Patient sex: F
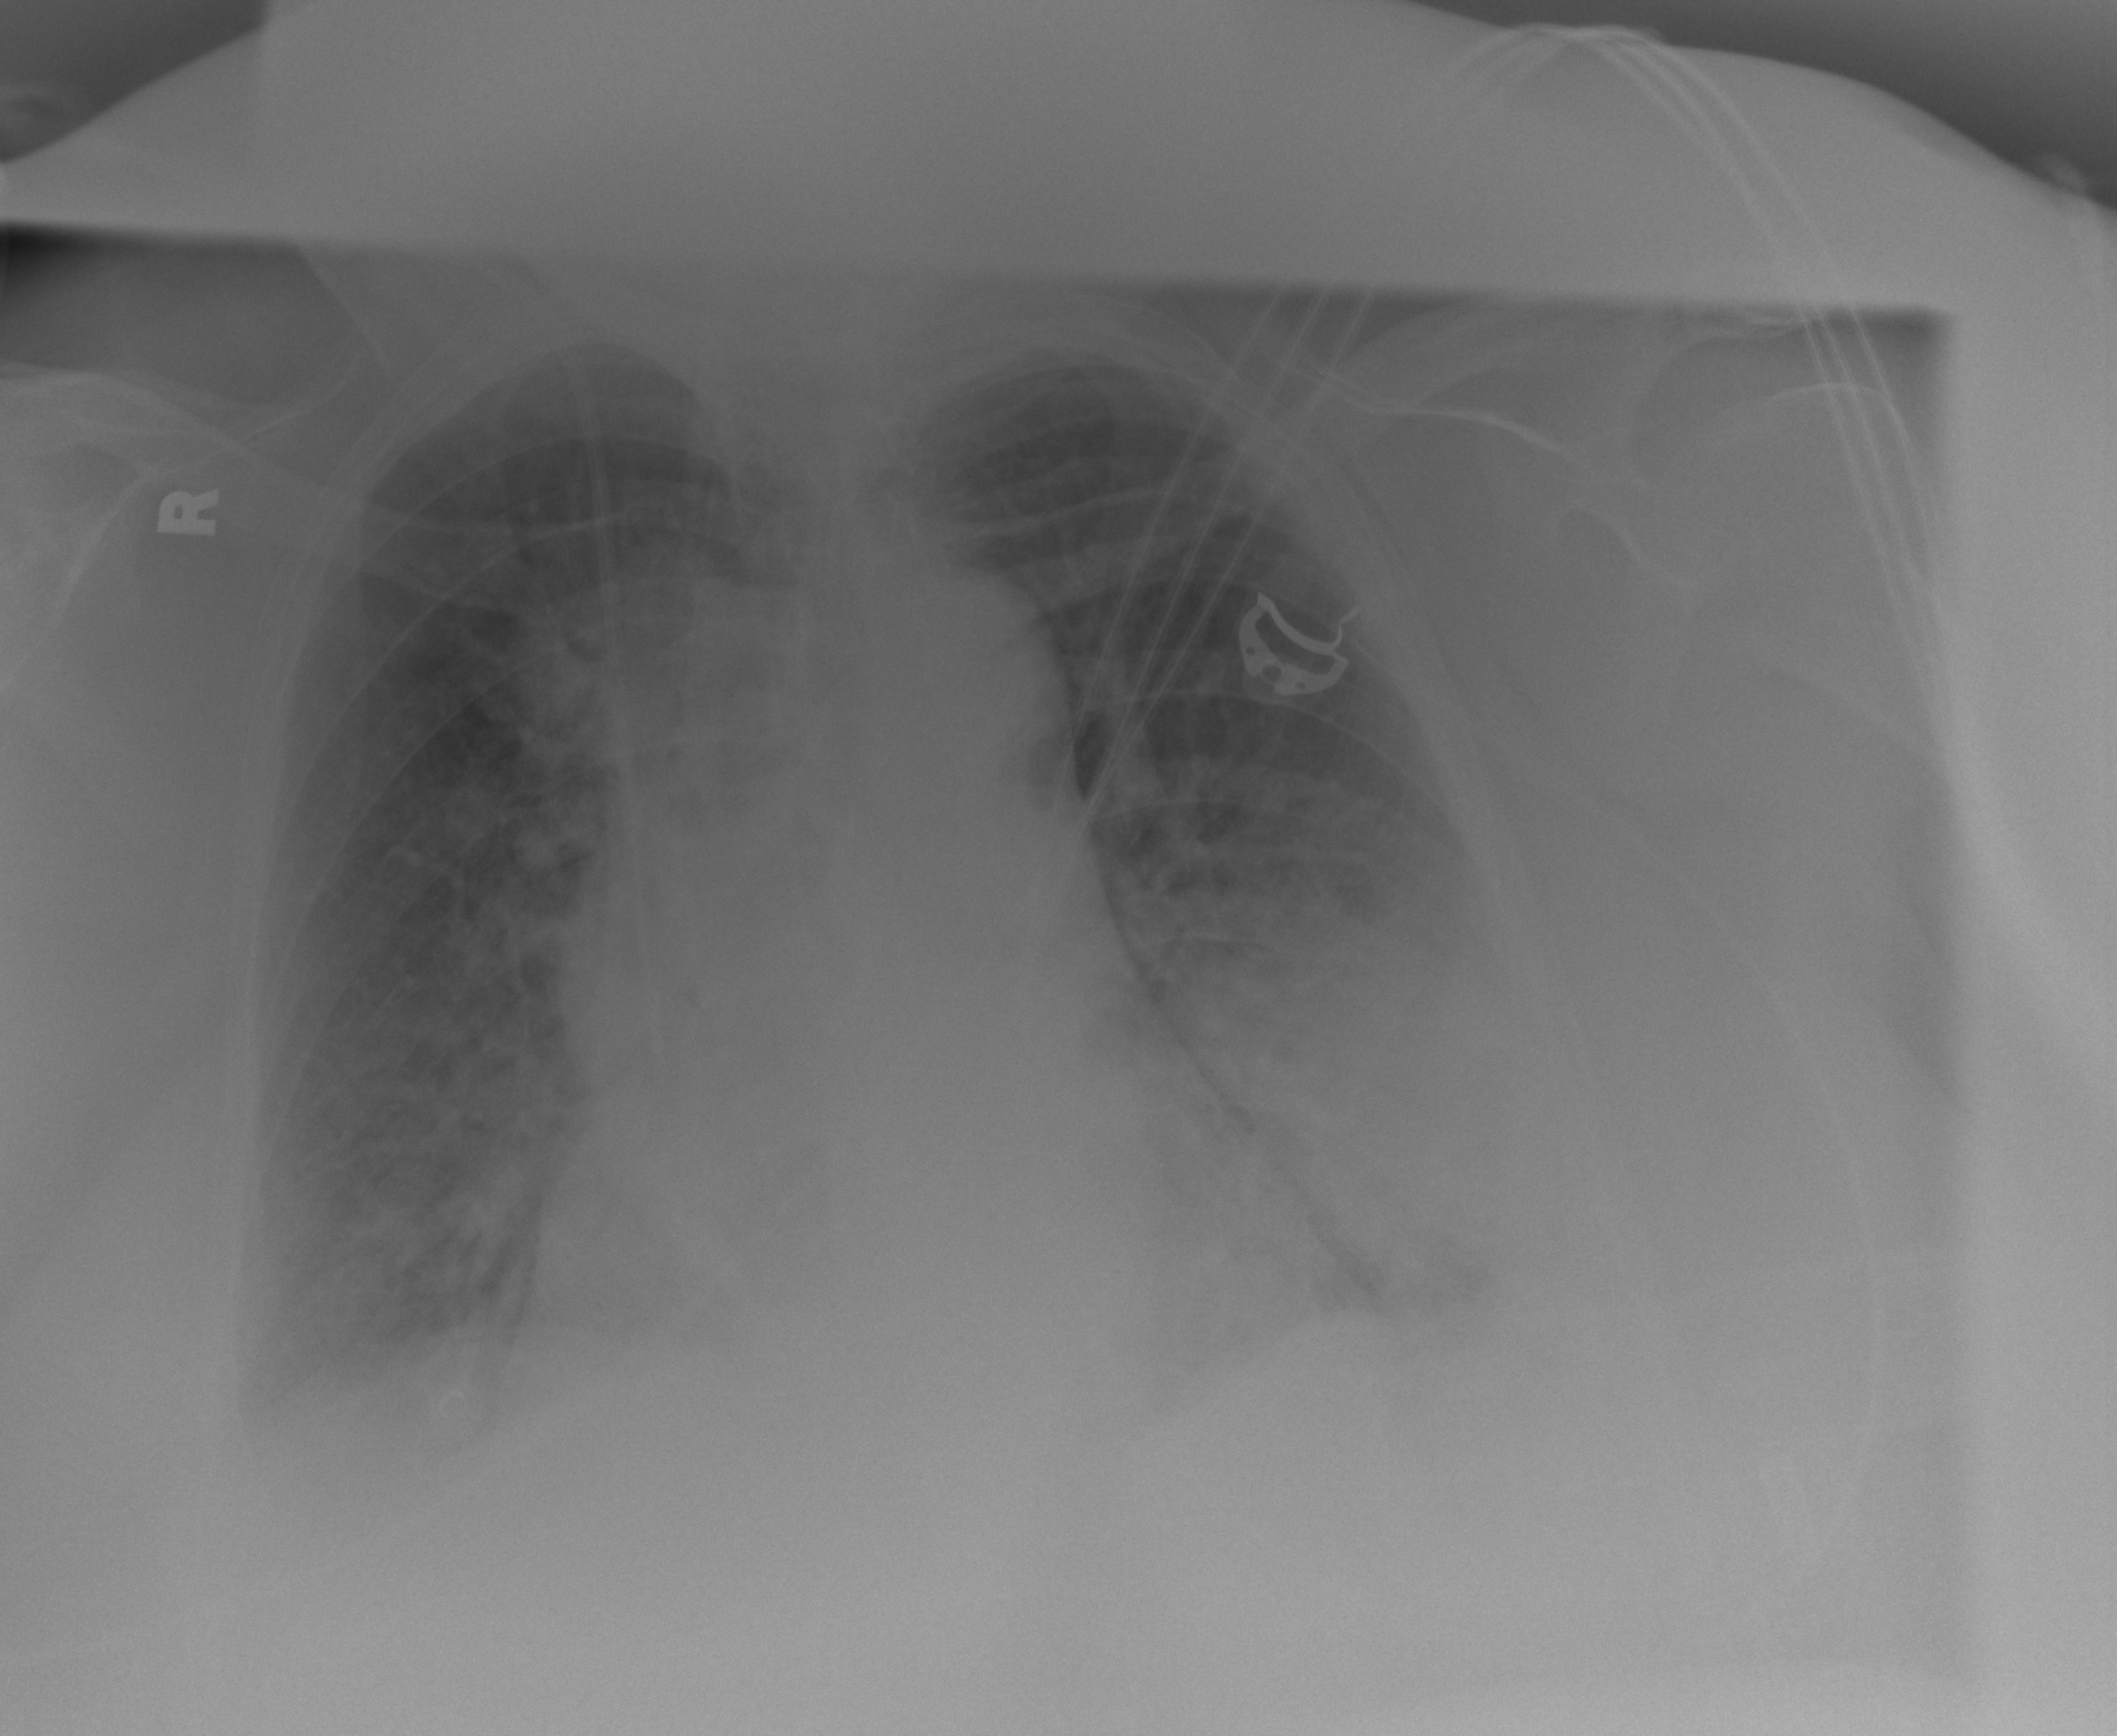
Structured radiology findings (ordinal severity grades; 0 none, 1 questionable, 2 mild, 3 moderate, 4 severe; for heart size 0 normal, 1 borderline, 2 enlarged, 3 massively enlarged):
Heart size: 2
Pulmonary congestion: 2
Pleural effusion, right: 2
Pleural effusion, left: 2
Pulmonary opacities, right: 2
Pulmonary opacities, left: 4
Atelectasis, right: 0
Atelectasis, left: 4